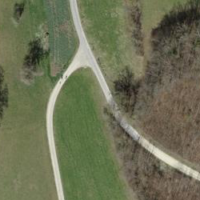
EUNIS habitat code: 52
Species observed at this site:
Lathyrus vernus